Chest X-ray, AP view. Patient: 58 years old, sex F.
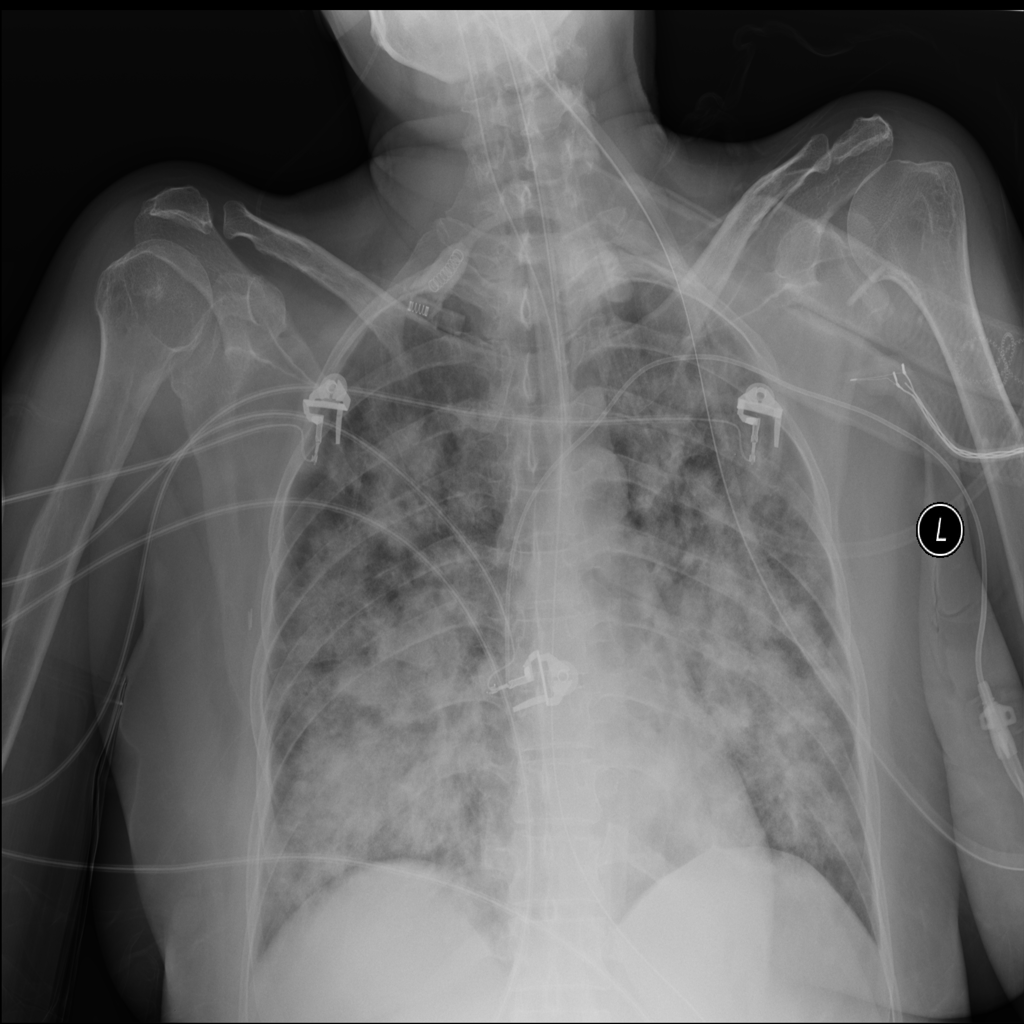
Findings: Infiltration